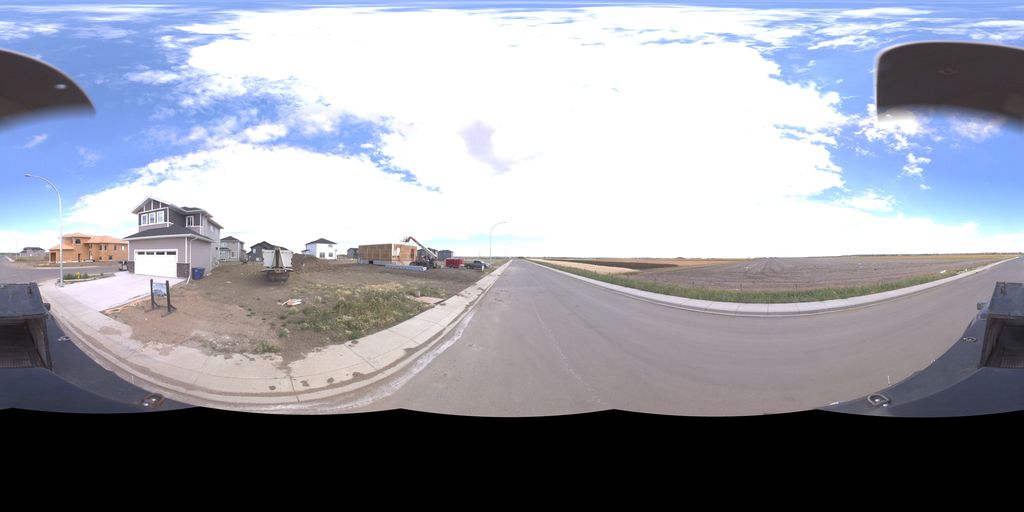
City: saskatoon